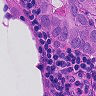
Metastatic tissue present: yes